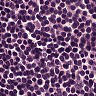
Metastatic tissue present: no